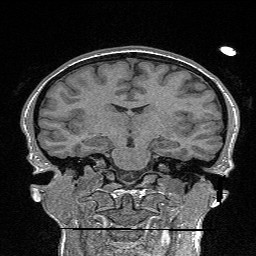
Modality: FLASH
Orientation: sagittal
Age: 23
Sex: female